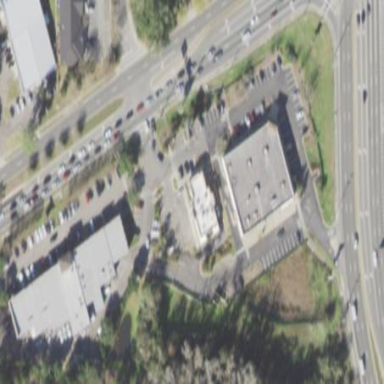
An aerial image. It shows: Commercial area.